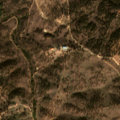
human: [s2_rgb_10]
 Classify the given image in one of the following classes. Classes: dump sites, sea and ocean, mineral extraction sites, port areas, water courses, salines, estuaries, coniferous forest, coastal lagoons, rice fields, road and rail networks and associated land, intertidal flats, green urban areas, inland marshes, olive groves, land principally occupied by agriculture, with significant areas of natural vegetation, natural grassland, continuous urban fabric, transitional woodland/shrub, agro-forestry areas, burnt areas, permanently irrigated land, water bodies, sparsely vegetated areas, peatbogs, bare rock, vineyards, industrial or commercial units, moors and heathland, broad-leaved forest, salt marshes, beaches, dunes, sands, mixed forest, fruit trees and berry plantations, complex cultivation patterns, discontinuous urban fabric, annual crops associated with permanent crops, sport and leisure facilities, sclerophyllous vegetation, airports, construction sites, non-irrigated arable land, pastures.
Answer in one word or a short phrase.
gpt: agro-forestry areas, transitional woodland/shrub